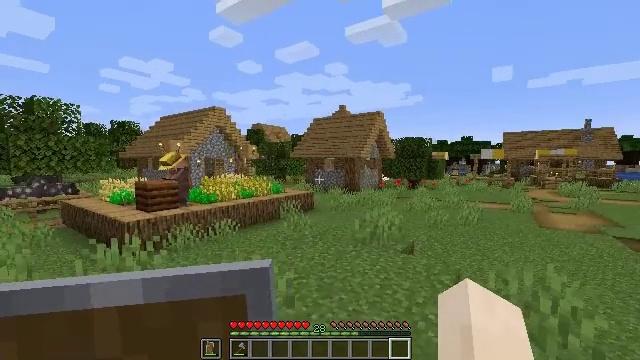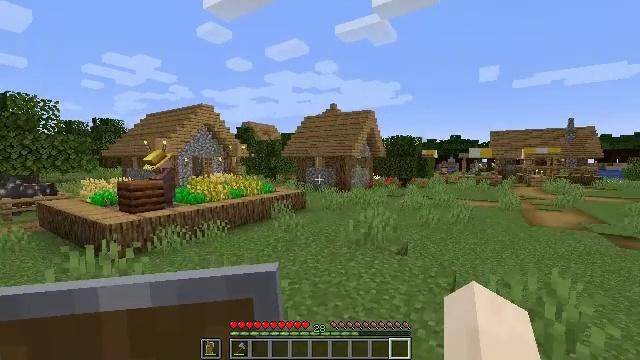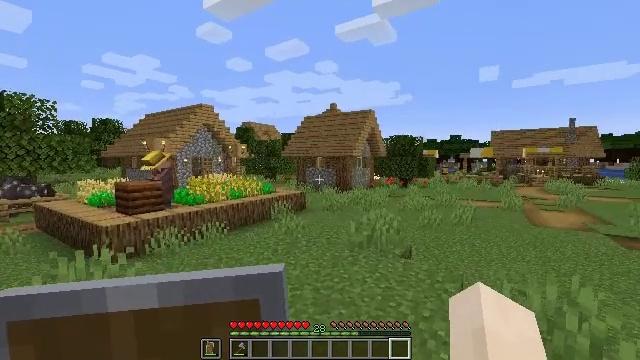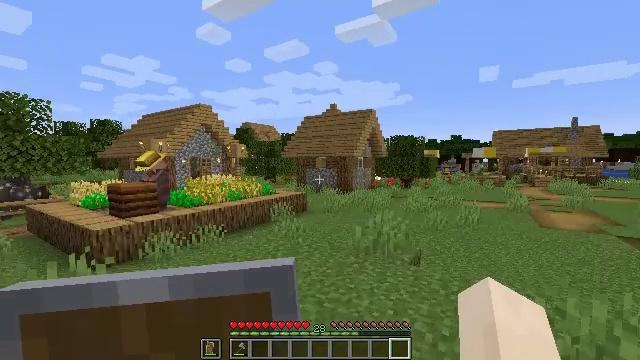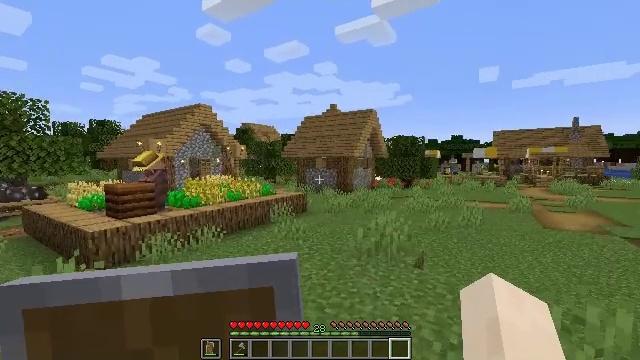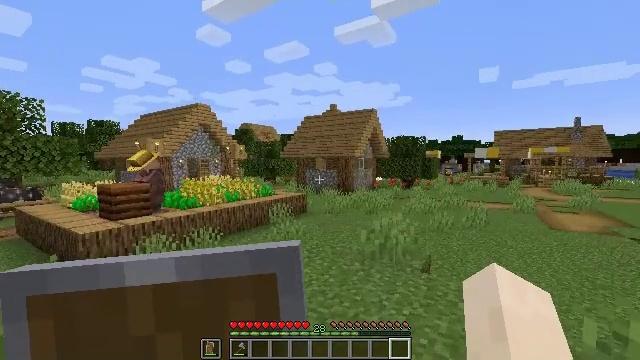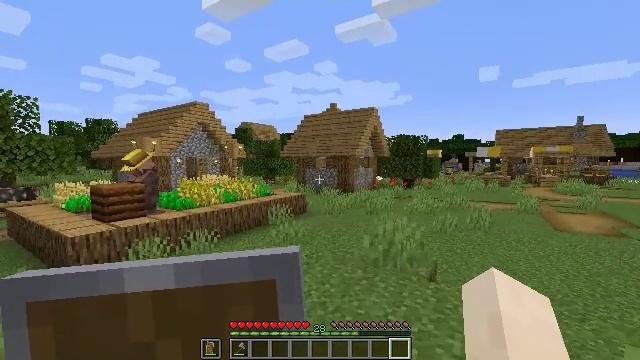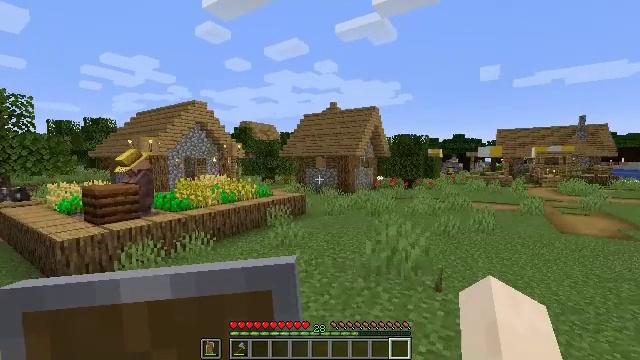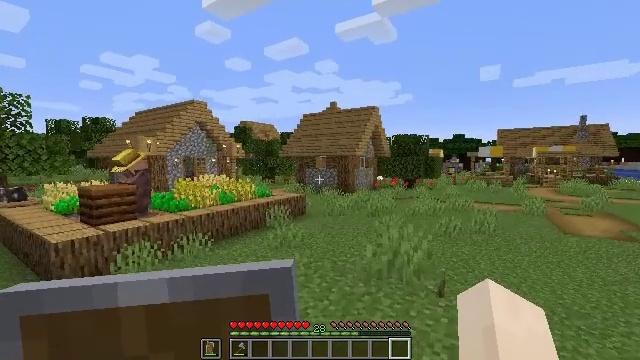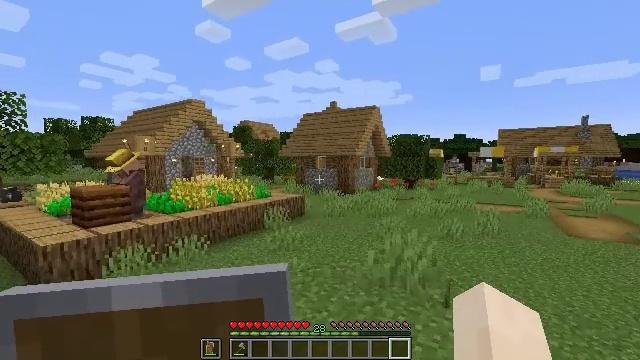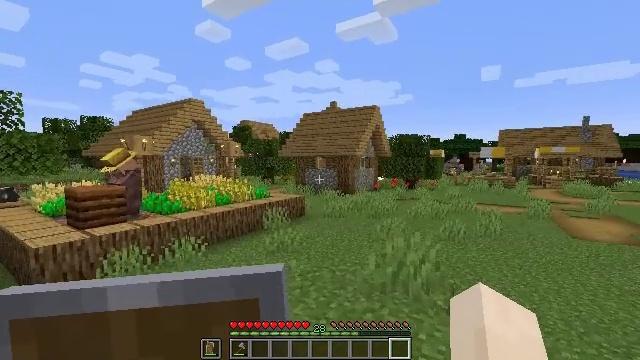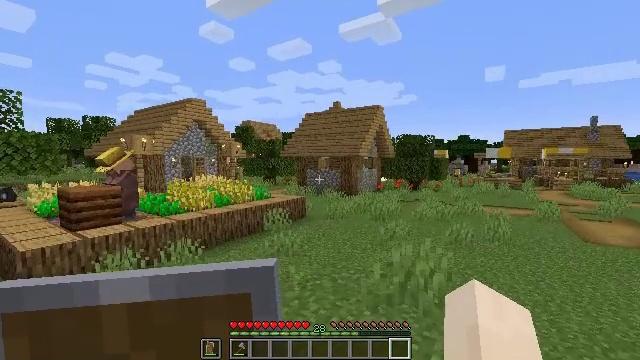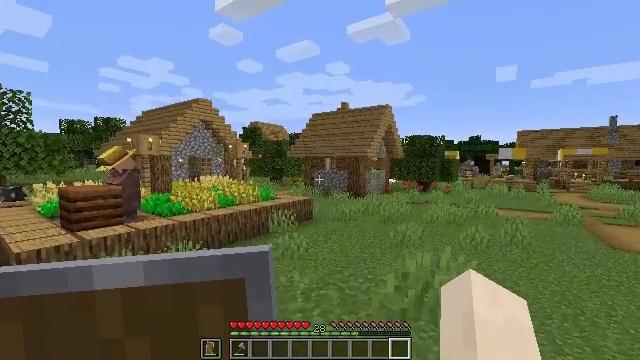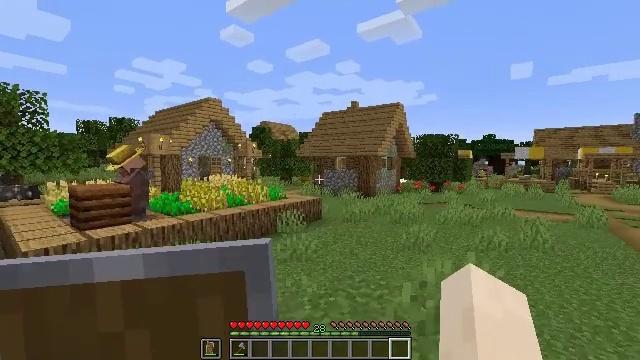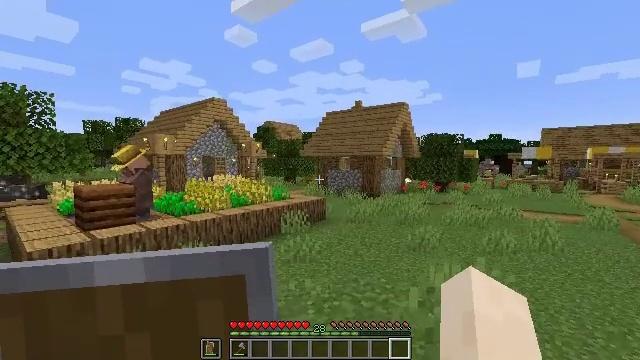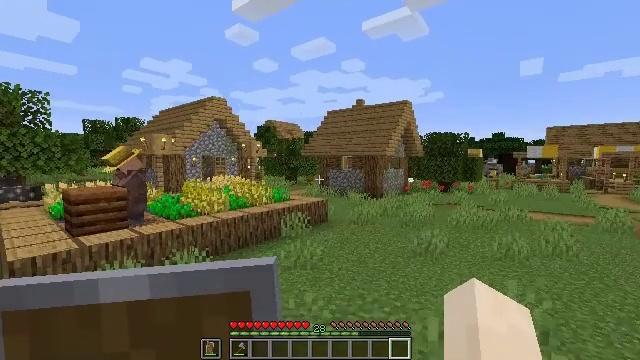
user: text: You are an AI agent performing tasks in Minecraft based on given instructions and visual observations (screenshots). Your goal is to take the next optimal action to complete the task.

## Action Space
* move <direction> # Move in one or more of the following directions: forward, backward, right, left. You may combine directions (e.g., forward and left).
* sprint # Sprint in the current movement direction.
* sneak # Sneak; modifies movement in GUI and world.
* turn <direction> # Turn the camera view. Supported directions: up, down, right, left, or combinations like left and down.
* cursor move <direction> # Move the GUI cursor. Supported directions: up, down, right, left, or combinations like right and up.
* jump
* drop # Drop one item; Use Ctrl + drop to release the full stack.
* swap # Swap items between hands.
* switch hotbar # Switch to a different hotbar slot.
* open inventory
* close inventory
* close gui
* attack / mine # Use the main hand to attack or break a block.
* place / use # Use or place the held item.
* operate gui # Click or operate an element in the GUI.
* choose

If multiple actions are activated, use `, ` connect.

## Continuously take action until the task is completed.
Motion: motion action
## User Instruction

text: Dig and collect smooth stone.
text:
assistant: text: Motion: move forward, turn right
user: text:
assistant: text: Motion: move forward
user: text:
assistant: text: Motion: move forward
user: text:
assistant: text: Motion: move forward
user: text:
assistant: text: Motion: move forward
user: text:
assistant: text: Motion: move forward
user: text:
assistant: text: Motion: move forward
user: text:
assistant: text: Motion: move forward
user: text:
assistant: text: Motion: move forward
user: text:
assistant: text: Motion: move forward
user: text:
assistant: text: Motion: move forward
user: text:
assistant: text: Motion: move forward, turn left
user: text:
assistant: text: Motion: move forward, turn left
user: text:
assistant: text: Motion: move forward
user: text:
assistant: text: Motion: move forward
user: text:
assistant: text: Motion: move forward
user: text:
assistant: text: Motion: move forward
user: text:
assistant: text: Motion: move forward
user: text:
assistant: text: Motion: move forward
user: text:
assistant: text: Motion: move forward
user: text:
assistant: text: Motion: move forward
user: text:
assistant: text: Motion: move forward
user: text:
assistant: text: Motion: move forward
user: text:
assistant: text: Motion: move forward
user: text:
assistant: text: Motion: move forward
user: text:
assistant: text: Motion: move forward
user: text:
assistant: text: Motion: move forward
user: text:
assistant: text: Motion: move forward
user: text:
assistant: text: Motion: move forward, turn left
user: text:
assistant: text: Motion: move forward, turn left